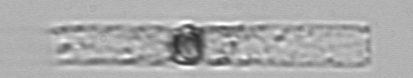
Label: Dactyliosolen_blavyanus